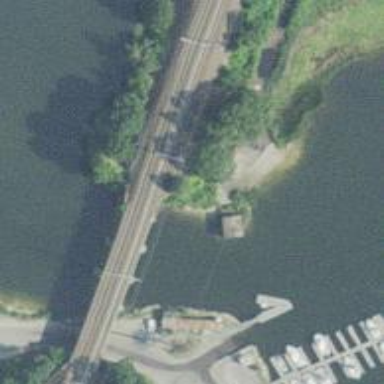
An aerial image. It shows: Bridge over railway with electrified contact lines.